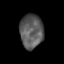
Tissue: skin
Cell type: Epithelial cells
Senescence score: 0.673
Nuclear area (px): 778
Mean DAPI intensity: 90.353